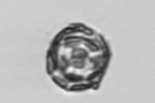
Label: Thalassiosira